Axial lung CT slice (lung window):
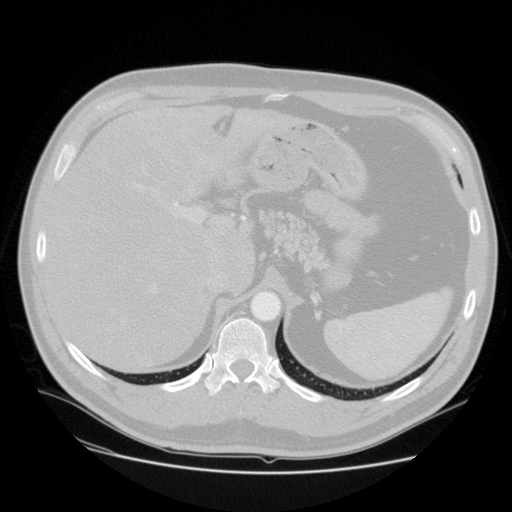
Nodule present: no